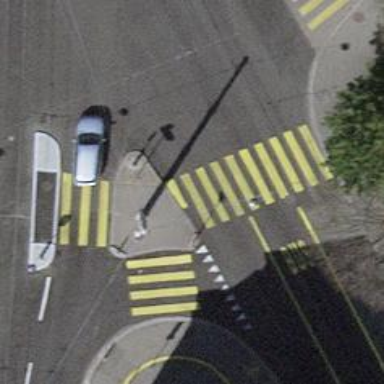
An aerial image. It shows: Uncontrolled zebra crossing with zebra markings.